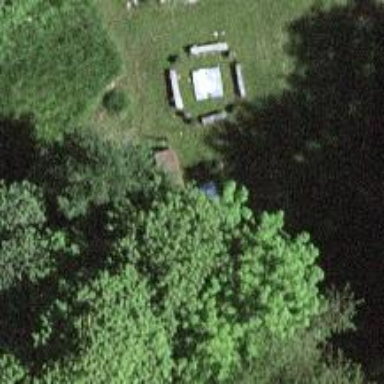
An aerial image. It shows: Picnic site popular for tourists.